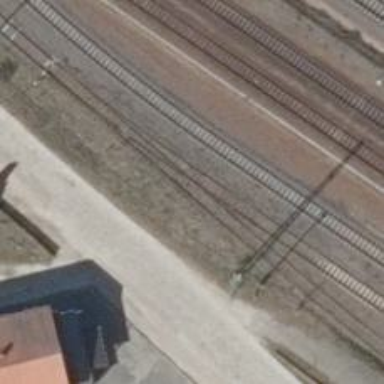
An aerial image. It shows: Abandoned railway yard.